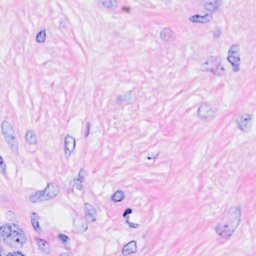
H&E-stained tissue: Breast